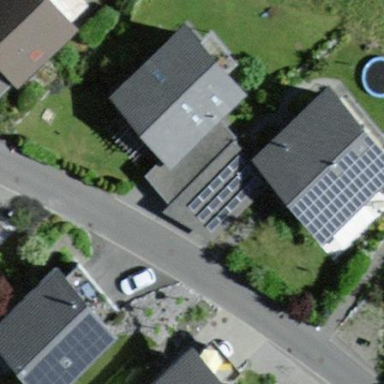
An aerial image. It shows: View of roof of building.